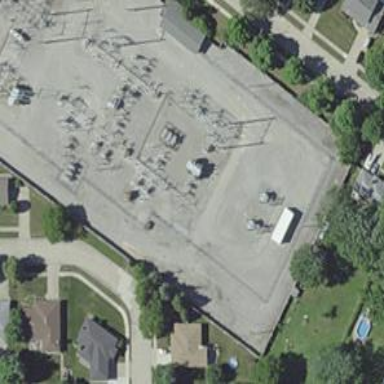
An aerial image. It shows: Switch used for power control.